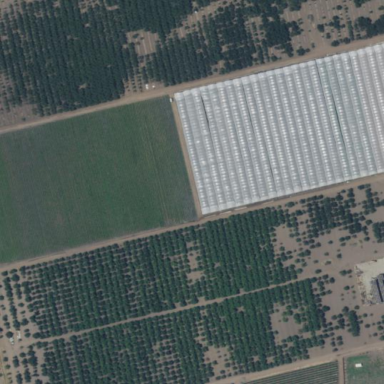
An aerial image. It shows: Greenhouse used for horticulture.